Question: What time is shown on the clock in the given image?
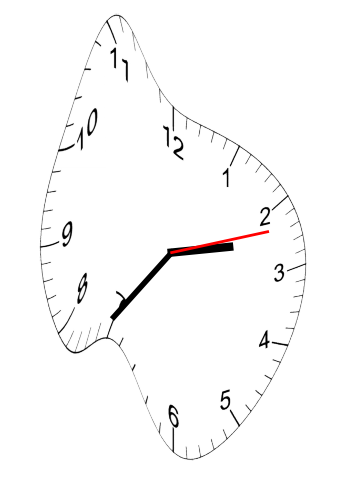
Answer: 02:36:12